Question: So I've got a pretty standard D3 "Sunburst" diagram. However, the center path (i.e. the root), is too big. It's taking up a large portion of my diagram that is being wasted as the more important arcs around it struggle for space.
I'm about to add labels to the outer rings but I need more space.
See below.
I want to make the center circle (the light grey bit) smaller and the outer rings thicker.

Can any one help me?
Here's my code:
'''
var width = 850,
height = 700,
padding = 6,
duration = 750,
labelLimit = 120,
radius = Math.min(width, height) / 2 - 10;
var x = d3.scale.linear()
.range([0, 2 * Math.PI]);
var y = d3.scale.sqrt()
.range([0, radius]);
var svg = d3.select("#wheel")
.append("svg")
.attr("width", width)
.attr("height", height)
.append("g")
.attr("id", "scan")
.attr("transform", "translate(" + width / 2 + "," + (height / 2) + ")");
var partition = d3.layout.partition()
.value(function(d) { return d.size; });
var arc = d3.svg.arc()
.startAngle(function(d) { return Math.max(0, Math.min(2 * Math.PI, x(d.x))); })
.endAngle(function(d) { return Math.max(0, Math.min(2 * Math.PI, x(d.x + d.dx))); })
.innerRadius(function(d) { return Math.max(0, y(d.y)); })
.outerRadius(function(d) { return Math.max(0, y(d.y + d.dy)); });
var path = svg.selectAll("path")
.data(partition.nodes(bp.data.preparedData))
.enter()
.append("path")
//.attr("display", function(d) { return d.depth ? null : "none"; }) // hide inner ring
.attr("d", arc)
.attr("id", function(d) { return d.ci_type === 'type' || d.ci_type === 'provider' ? d.name : ''; })
.attr("class", 'context')
.attr("data-toggle", 'context')
.attr("data-target", '#context-menu')
.attr("data-name", function(d) { return d.name; })
.attr("data-type", function(d) { return d.type; })
.attr("data-provider", function(d) { return d.provider; })
.attr("data-ci_type", function(d) { return d.ci_type; })
.style("fill", function(d) { return bp.draw.getColor(d); });
var text = svg.selectAll("text")
.data(partition.nodes(bp.data.preparedData));
var textEnter = text.enter()
.append("text")
.style("fill-opacity", 1)
.style("font-weight", 200)
//.style("letter-spacing",1)
.style("fill", function(d) { return bp.draw.getLabelColor(d); })
.attr("font-size", function(d) { return d.ci_type === 'type' ? 12 : 16})
.attr("text-anchor", function(d) {
return x(d.x + d.dx / 2) > Math.PI ? "end" : "start";
})
.attr("dy", ".2em")
.attr("transform", function(d) {
var multiline = (d.name || "").split(" ").length > 1,
angle = x(d.x + d.dx / 2) * 180 / Math.PI - 90,
rotate = angle + (multiline ? -.5 : 0);
return "rotate(" + rotate + ")translate(" + (y(d.y) + padding) + ")rotate(" + (angle > 90 ? -180 : 0) + ")";
})
.attr("class", 'cursor')
.attr("data-toggle", 'context')
.attr("data-target", '#context-menu')
.attr("data-name", function(d) { return d.name; })
.attr("data-type", function(d) { return d.type; })
.attr("data-provider", function(d) { return d.provider; })
.attr("data-ci_type", function(d) { return d.ci_type; })
textEnter.append("tspan")
.attr("x", 0)
.text(function(d) { return d.depth ? d.name : ""; });
'''
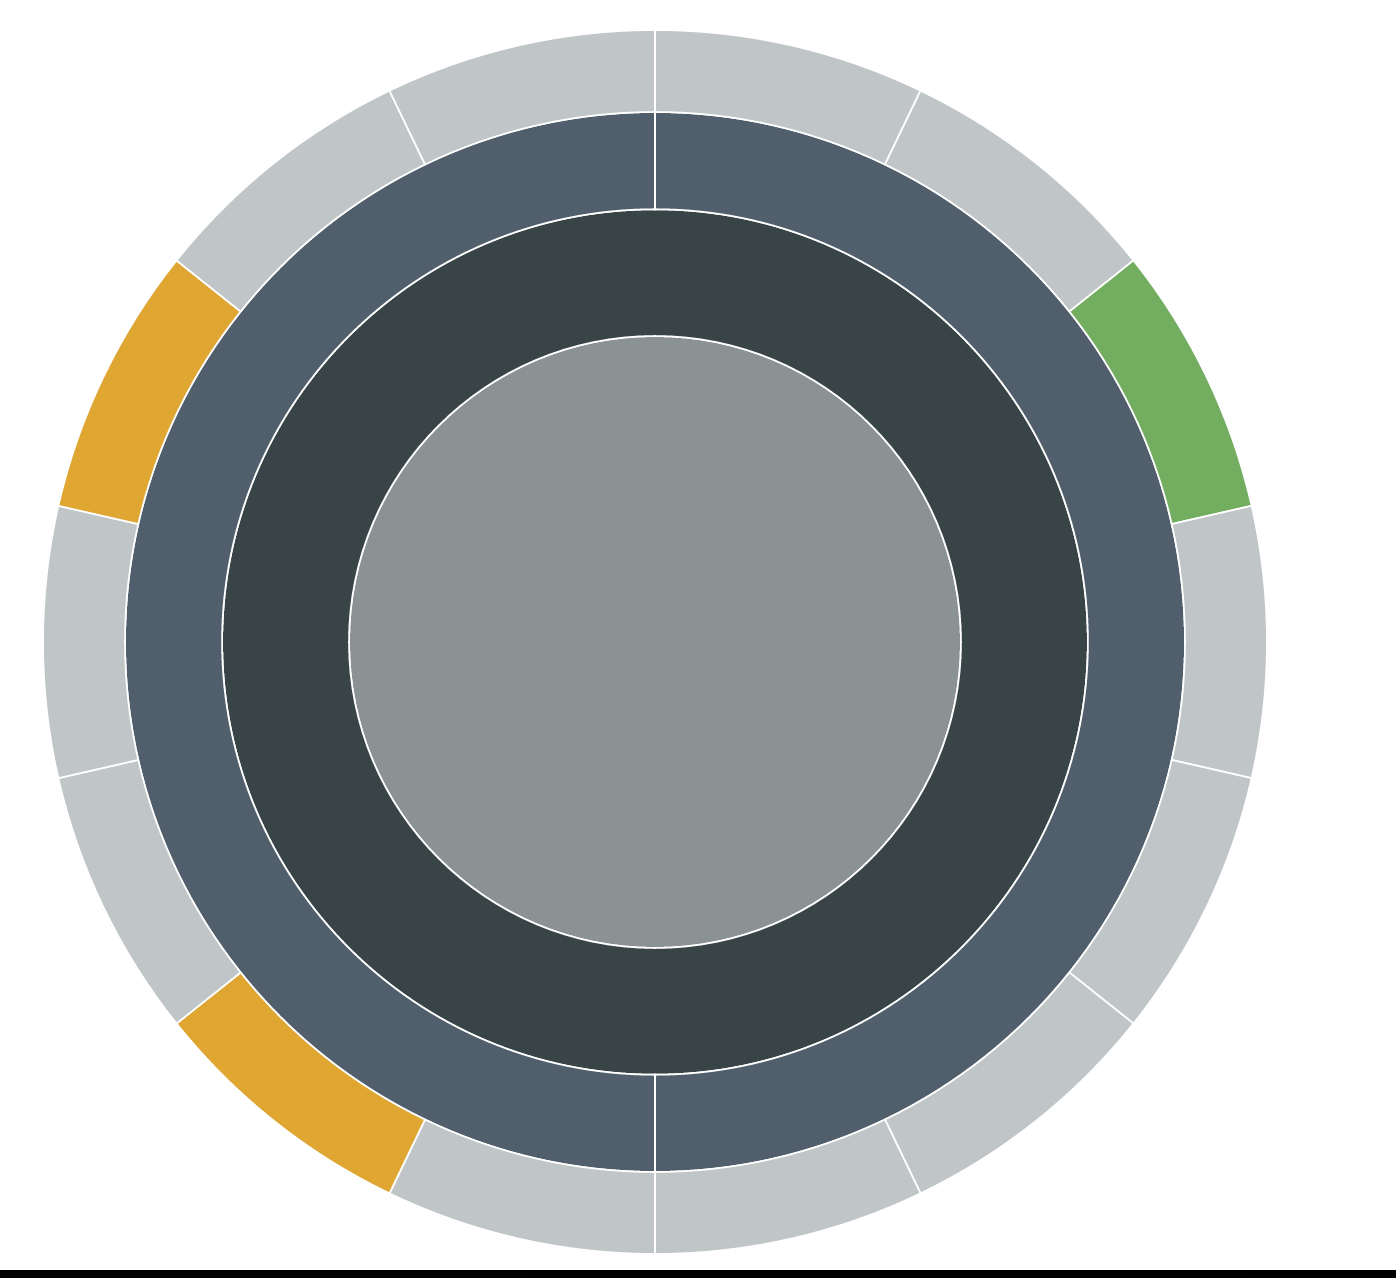
Answer: The non-linear response in ring width is due to the square root in the y scale, in this line:
'''
var y = d3.scale.sqrt()
.range([0, radius]);
'''
If you want a linear reponse just change the scale to linear as in:
'''
var y = d3.scale.linear()
.range([0, radius]);
'''
You should then see evenly spaced rings.